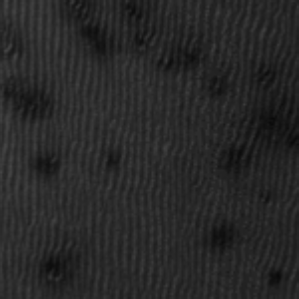
Label: frost